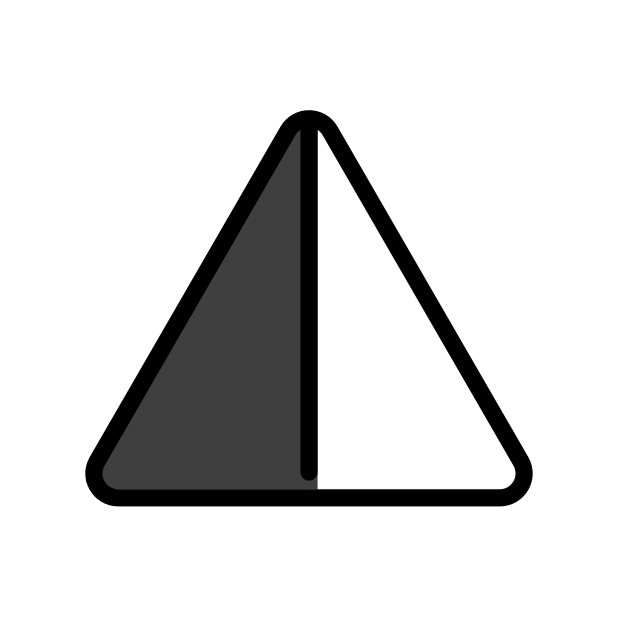
Emoji: ◭
Name: up-pointing triangle with left half black
Unicode: 0x25ed